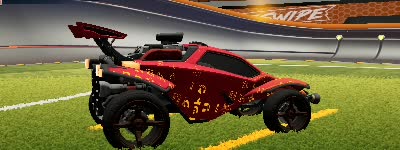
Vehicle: octane